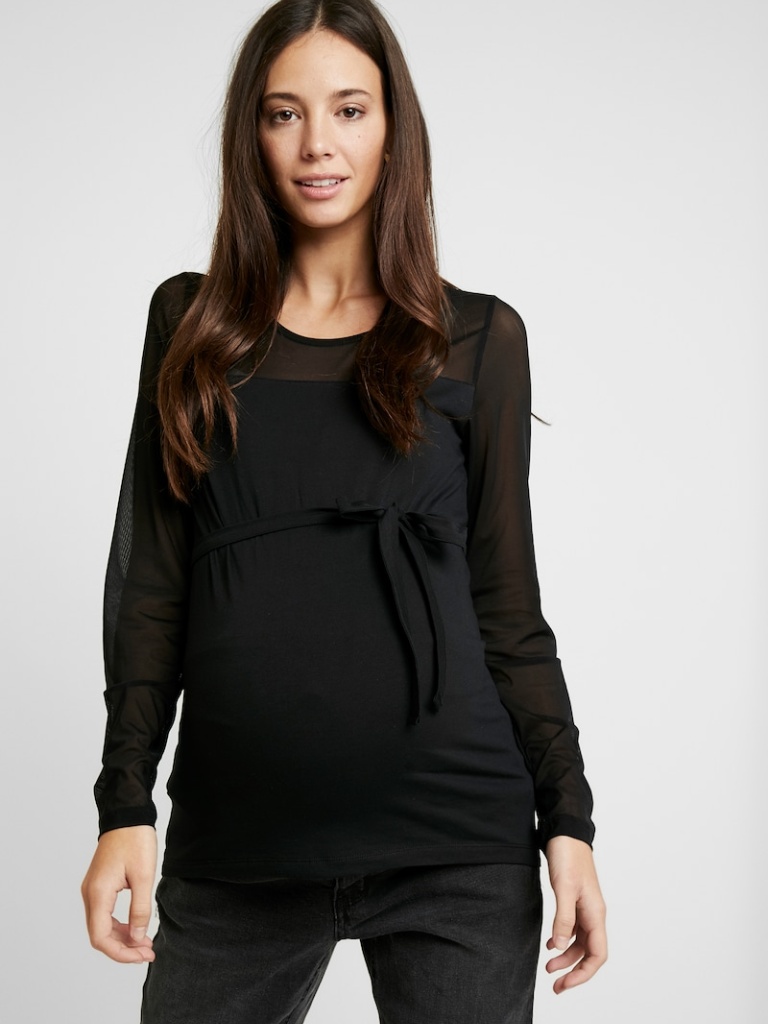
chiffon relaxed a long-sleeved with the sleeves down hip length Untucked scoop maternity